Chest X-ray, AP view. Patient: 61 years old, sex F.
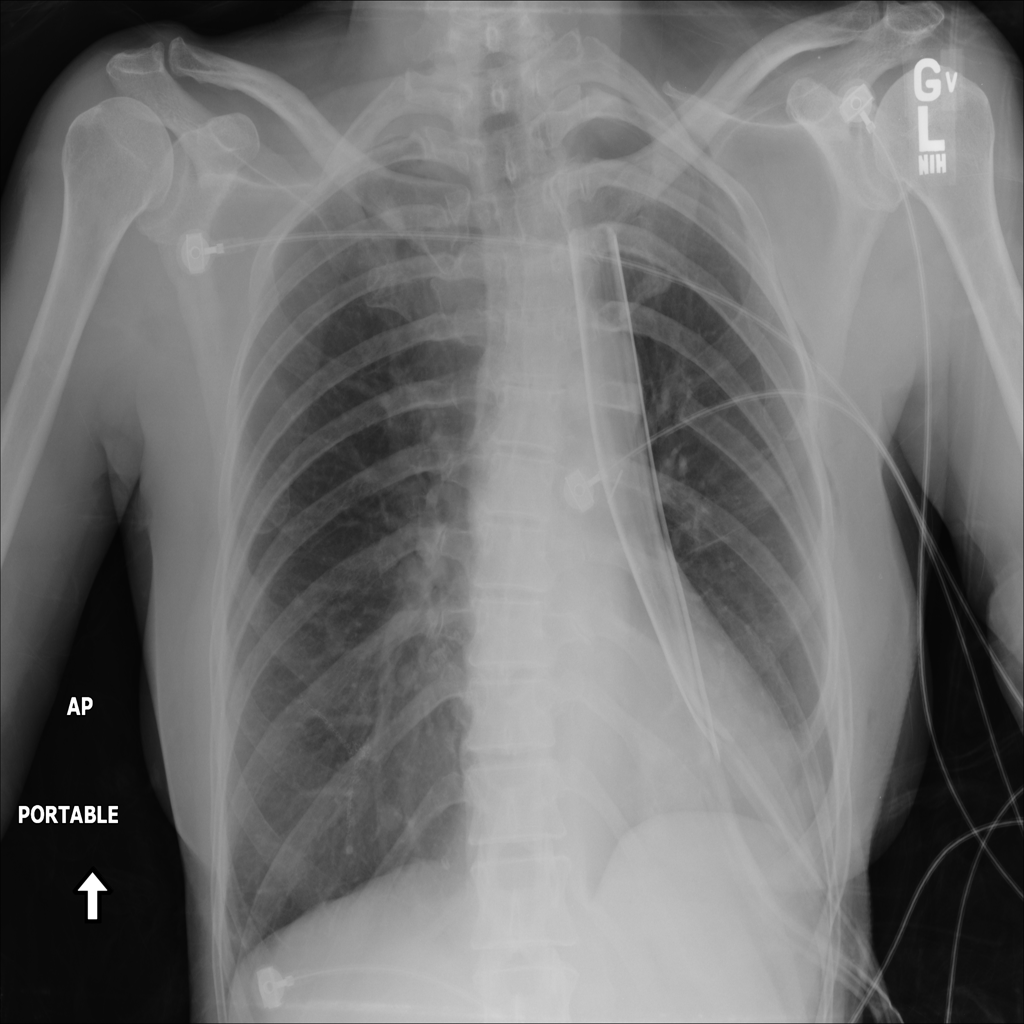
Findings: Emphysema, Pneumothorax